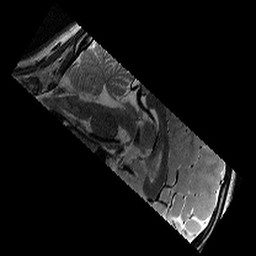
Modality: T2w
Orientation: sagittal
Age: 11
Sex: female
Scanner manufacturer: siemens
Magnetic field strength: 3 T
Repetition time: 9.23 s
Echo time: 0.067 s